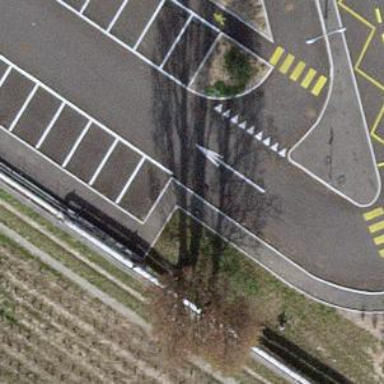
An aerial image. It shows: Uncontrolled zebra crossing on the road.